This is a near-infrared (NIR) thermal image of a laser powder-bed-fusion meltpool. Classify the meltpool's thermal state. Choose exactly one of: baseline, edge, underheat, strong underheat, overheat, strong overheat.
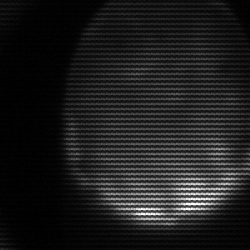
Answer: edge